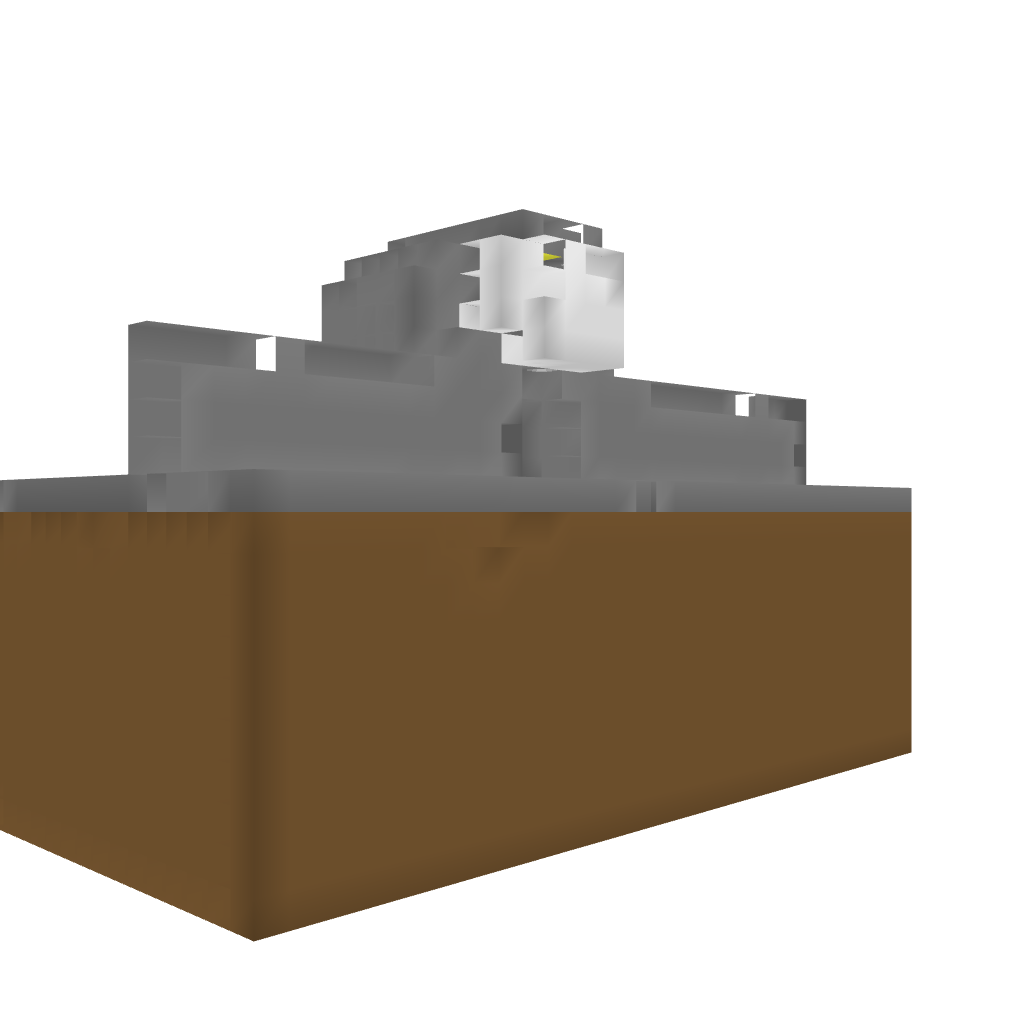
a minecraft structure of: Futuristic Redstone Gate bad low quality